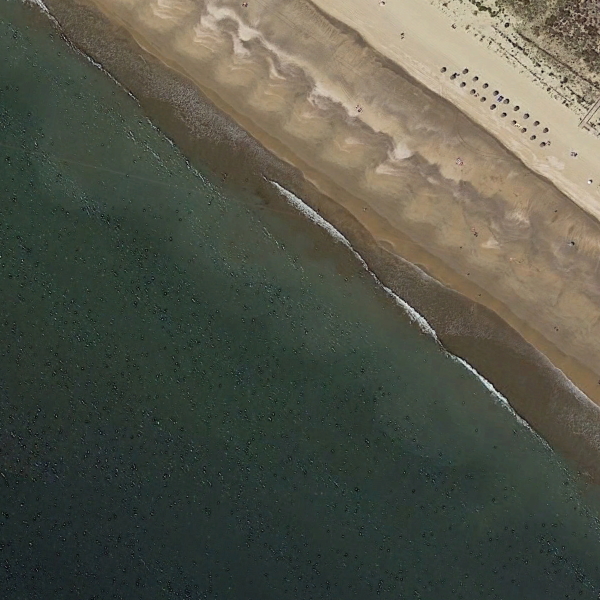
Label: Beach